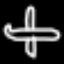
Label: airplane